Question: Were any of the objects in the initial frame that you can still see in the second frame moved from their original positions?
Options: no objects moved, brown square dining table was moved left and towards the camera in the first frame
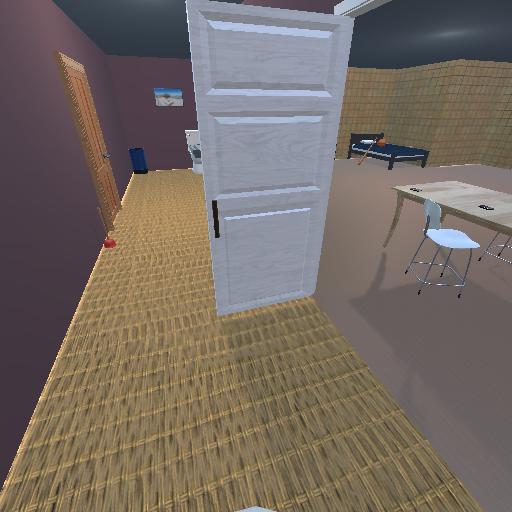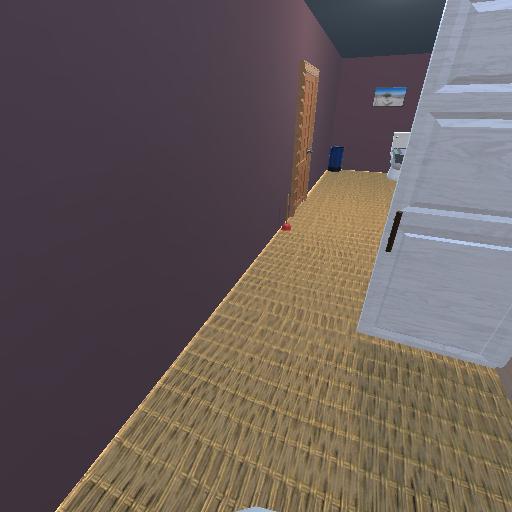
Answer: no objects moved